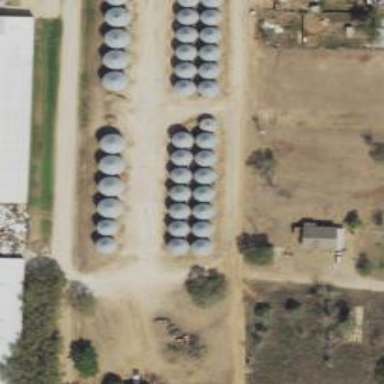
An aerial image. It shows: Farmyard with silo.